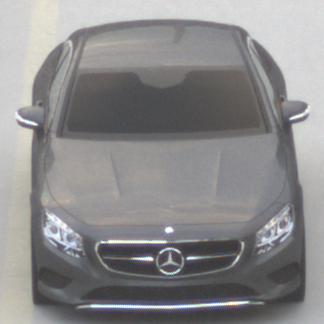
Make: Mercedes-Benz
Model: S 400 Coupé
Detailed model: S-Class (217) Coupé
Model produced from: 2015/10
Model produced until: 2017/09
Doors: 2
Color: gray
Road condition: dry road
Daytime: sunrise or sunset
Contrast: low contrast